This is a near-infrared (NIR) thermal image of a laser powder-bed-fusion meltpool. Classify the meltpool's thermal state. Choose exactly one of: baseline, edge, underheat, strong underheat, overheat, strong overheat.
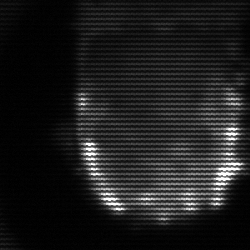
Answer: baseline